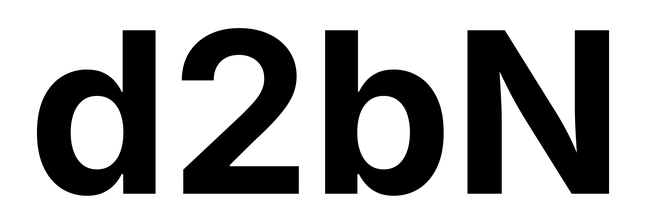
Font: Inter_Bold